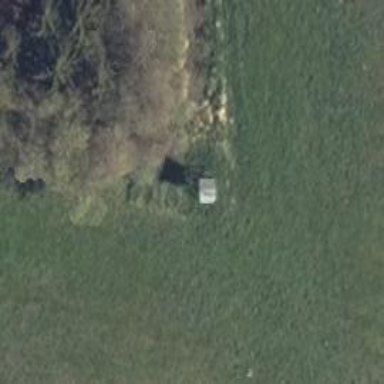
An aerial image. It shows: Hunting stand.